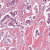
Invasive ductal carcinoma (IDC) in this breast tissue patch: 1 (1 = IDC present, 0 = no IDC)